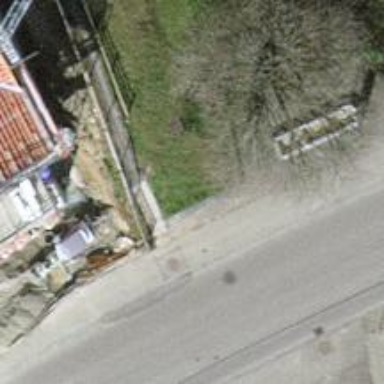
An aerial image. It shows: Set of concrete steps.